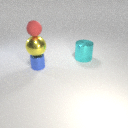
small blue metal cylinder to the left of large cyan metal cylinder